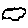
Label: cloud